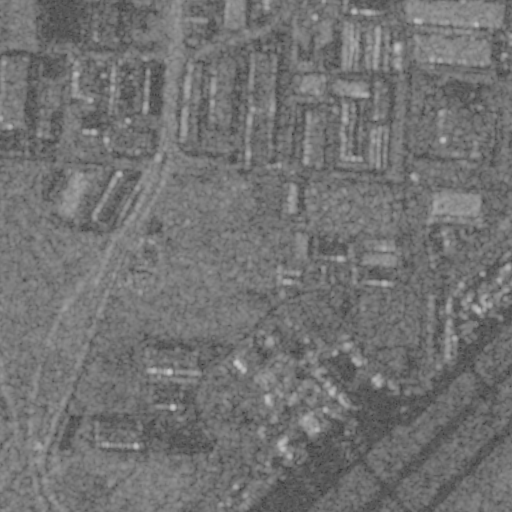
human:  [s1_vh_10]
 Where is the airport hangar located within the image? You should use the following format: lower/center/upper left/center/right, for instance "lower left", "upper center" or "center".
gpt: The airport hangar is located in the lower center of the image.
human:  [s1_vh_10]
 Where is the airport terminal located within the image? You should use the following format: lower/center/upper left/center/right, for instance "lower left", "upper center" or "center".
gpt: The airport terminal is located in the lower right of the image.
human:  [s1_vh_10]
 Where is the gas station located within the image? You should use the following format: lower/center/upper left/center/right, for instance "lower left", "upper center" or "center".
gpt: The gas station is located in the center right of the image.
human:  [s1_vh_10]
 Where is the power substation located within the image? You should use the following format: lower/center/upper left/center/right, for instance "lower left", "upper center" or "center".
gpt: The power substation is located in the center of the image.
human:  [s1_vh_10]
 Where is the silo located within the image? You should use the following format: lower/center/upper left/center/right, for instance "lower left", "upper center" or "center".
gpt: The silo is located in the lower center of the image.
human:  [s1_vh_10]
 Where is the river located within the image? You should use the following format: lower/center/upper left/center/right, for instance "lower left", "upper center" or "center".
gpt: The river is located in the lower left of the image.
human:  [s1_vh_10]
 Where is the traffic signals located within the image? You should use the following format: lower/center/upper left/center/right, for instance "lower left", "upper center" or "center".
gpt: The traffic signals is located in the upper right of the image.
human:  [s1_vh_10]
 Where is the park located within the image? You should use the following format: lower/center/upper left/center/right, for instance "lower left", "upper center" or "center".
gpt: There is no park in the image.

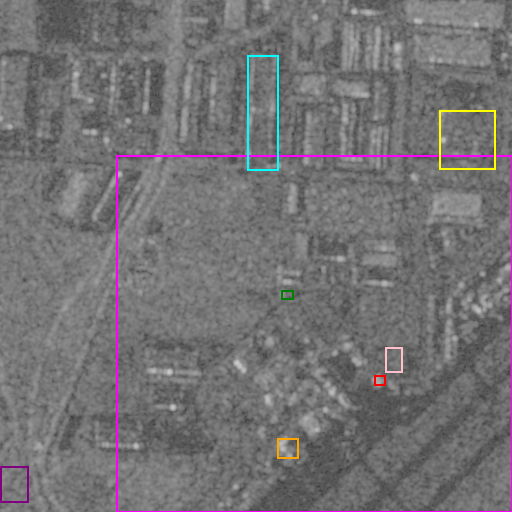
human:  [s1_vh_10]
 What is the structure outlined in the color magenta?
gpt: The structure outlined in magenta is an airport.
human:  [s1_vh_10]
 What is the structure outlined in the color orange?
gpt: The structure outlined in orange is an airport hangar.
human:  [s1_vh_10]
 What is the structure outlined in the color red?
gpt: The structure outlined in red is an airport terminal.
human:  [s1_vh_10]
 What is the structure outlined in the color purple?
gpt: The structure outlined in purple is a park.
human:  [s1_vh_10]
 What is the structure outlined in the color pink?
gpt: The structure outlined in pink is a parking lot.
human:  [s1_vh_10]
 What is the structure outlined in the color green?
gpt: The structure outlined in green is a power substation.
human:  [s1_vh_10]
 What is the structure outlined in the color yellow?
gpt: The structure outlined in yellow is a building.
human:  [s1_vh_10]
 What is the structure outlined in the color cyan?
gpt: The structure outlined in cyan is a building.
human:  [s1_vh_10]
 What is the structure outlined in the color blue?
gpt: There is no blue outline.